Question: python 3.5.2; pandas 0.23.4; numpy 1.15.4; on windows
I am trying to find an efficient way to do pandas multiplication vector by matrix by vector, for example:
'''
np.random.seed(43)
w_ = np.random.uniform(size=(3,5))
# the vector w
w = pd.DataFrame(w_/w_.sum(axis=0), index=['a', 'b', 'c'])
# the matrix cov
cov = pd.DataFrame(np.cov(np.random.randn(3,100)), index=r.index, columns=r.index)
'''
Calculate:  for each columns of w, I use:
'''
r = [w.iloc[:,i].T.dot(cov.dot(w.iloc[:, i])) for i in range(w.shape[1])]
'''
gives:
> > > [0.5073635209626383, 0.3262776109704286, 0.45469128089985883, 0.5226072271864488, 0.35602577932396257]
This is fine, however I am looking for a more efficient and elegant way of doing this other than by list comprehension or by a lambda function.
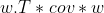
Answer: You can use np.diag:
'''
In [11]: np.diag(w.T.dot(cov.dot(w)))
Out[11]: array([0.50736352, 0.32627761, 0.45469128, 0.52260723, 0.35602578])
In [12]: r
Out[12]:
[0.5073635209626383, 0.32627761097042857, 0.45469128089985883,
0.5226072271864487, 0.3560257793239626]
'''